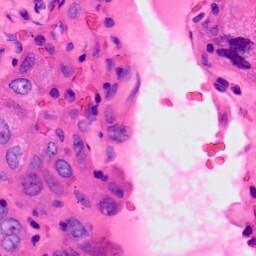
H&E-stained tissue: Lung